Question: In this picture the return table head values show in the checkbox .
here jtable the values from database
I tried it but classcastexception occured because of boolean value cast to string
i don't know why that error occured

this is my code
'''
static Object[][] data;
String[] colName = {"Book", "Member", "Issue Date", "Return Date ",
"Remark","Return" };
List<Issue>issues=ServiceFactory.getIssueServiceImpl().findAllIssue();
data=new Object[issues.size()][6];
for(Issue issue:issues){
data[i][0]=issue.getMemberId().getName();
data[i][1]=issue.getBookId().getName();
data[i][2]=issue.getIssueDate();
data[i][3]=issue.getReturnDate();
data[i][4]=issue.getRemark();
data[i][5]=issue.getStatus();
i++;
}
'''
here exception occured
'''
DefaultTableModel dtm = new DefaultTableModel(data, colName);{
public Class getColumnClass(int c) {
switch (c) {
case 0: return Boolean.class;
default: return String.class;
}
} };
retunTable = new JTable();
retunTable.setModel(dtm);
retunTable.getTableHeader().setReorderingAllowed(false);
return retunTable;
'''
if u know about this please share answers here...
'''
DefaultTableModel dtm = new DefaultTableModel(data, colName);{
public Class getColumnClass(int c) {
switch (c) {
case 0: return Boolean.class;
default: return String.class;
}
} };
dtm .addRow(data);
retunTable = new JTable();
retunTable.setModel(dtm);
retunTable.getTableHeader().setReorderingAllowed(false);
return retunTable;
'''
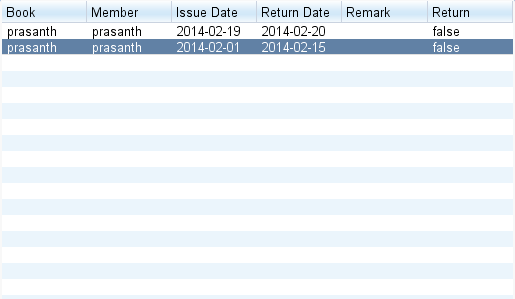
Answer: From you example and code, this looks wrong to me...
'''
DefaultTableModel dtm = new DefaultTableModel(data, colName);{
public Class getColumnClass(int c) {
switch (c) {
case 0: return Boolean.class;
default: return String.class;
}
}
};
'''
Isn't column '0' "Book" ... or more importantanly, 'issue.getMemberId().getName()'
Shouldn't it be...
'''
DefaultTableModel dtm = new DefaultTableModel(data, colName);{
public Class getColumnClass(int c) {
return c == 5 ? Boolean.class : String.class
}
};
'''
Where column 5 is "Return"?